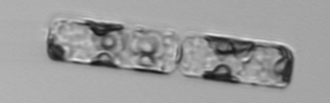
Label: Guinardia_delicatula